七年级 · 代数
细阅读下面例题, 解答问题:

例题: 已知二次三项式 $x^{2}-4 x+m$ 有一个因式是 $x+3$, 求另一个因式以及 $m$ 的值.

解: 设另一个因式为 $x+n$, 则 $x^{2}-4 x+m=(x+3)(x+n)$,

即 $x^{2}-4 x+m=x^{2}+(n+3) x+3 n$,

故另一个因式为 $x-7, m$ 的值为 -21 .

仿照上面的方法解答下面问题:

已知二次三项式 $2 x^{2}+3 x-k$ 有一个因式是 $2 x-5$, 求另一个因式以及 $k$ 的值.
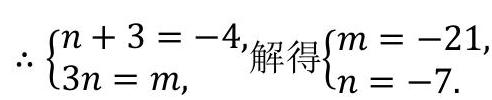
答案: 【答案】解: 设另一个因式为 $x+a$, 则 $2 x^{2}+3 x-k=(2 x-5)(x+a)$,即 $2 x^{2}+3 x-k=2 x^{2}+(2 a-5) x-5 a$,

$\therefore\left\{\begin{array}{l}2 a-5=3, \\ -5 a=-k,\end{array}\right.$ 解得 $\left\{\begin{array}{l}a=4, \\ k=20 .\end{array}\right.$

故另一个因式为 $x+4, k$ 的值为 20 .

【解析】见答案